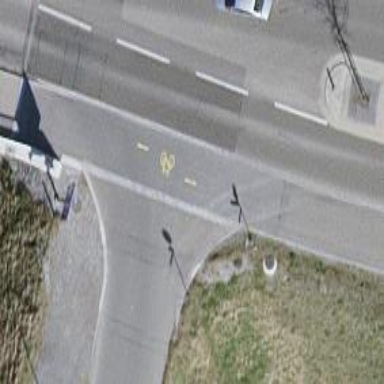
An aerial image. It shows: Uncontrolled crossing where road and cycleway intersect.